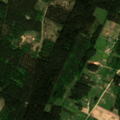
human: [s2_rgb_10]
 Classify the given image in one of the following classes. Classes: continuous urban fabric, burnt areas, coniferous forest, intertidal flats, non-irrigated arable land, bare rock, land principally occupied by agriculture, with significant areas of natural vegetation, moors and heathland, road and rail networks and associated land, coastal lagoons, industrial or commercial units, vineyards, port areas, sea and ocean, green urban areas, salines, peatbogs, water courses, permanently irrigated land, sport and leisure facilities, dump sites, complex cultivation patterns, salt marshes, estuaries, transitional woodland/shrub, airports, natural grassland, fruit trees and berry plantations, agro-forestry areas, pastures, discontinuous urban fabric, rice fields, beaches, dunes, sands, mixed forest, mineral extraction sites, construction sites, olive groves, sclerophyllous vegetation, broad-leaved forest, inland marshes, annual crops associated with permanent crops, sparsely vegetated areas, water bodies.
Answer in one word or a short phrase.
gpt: complex cultivation patterns, coniferous forest, mixed forest, transitional woodland/shrub